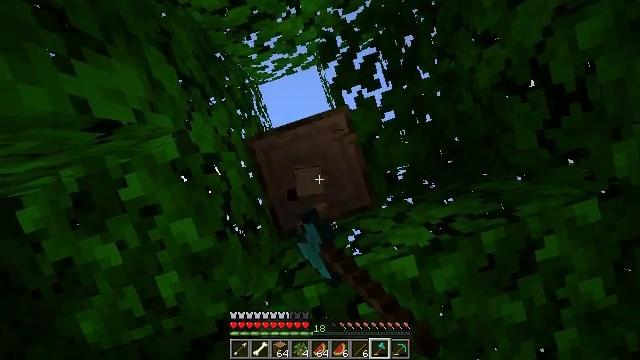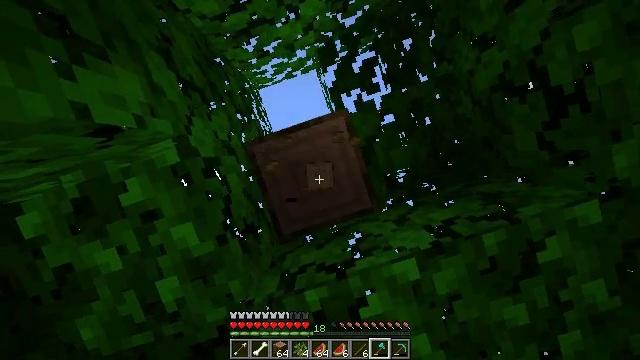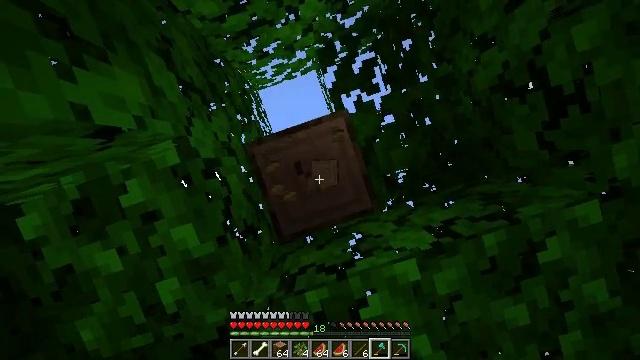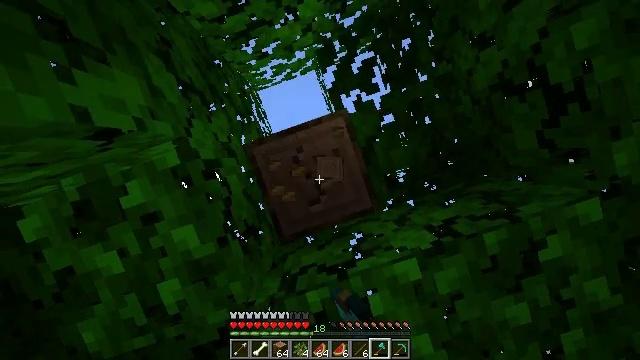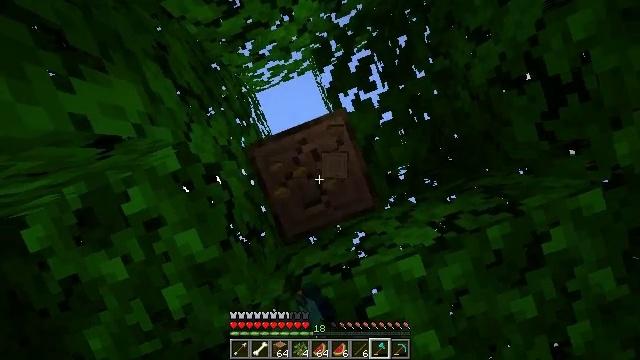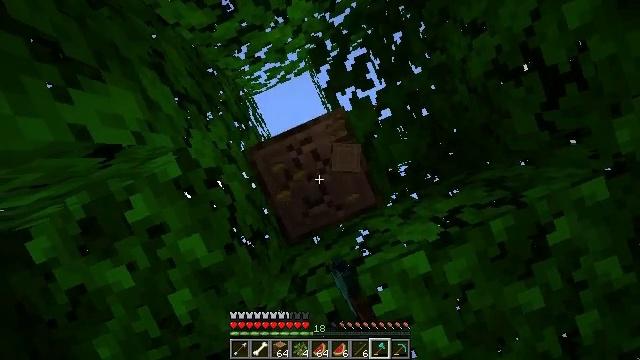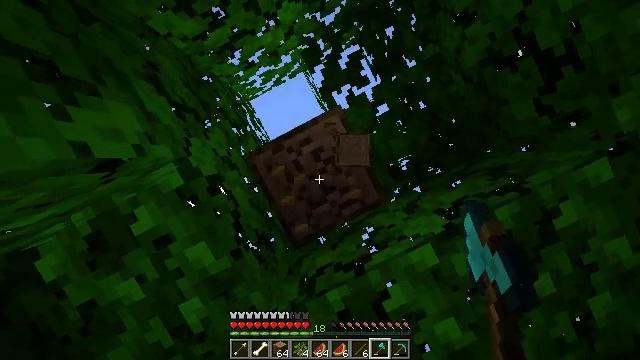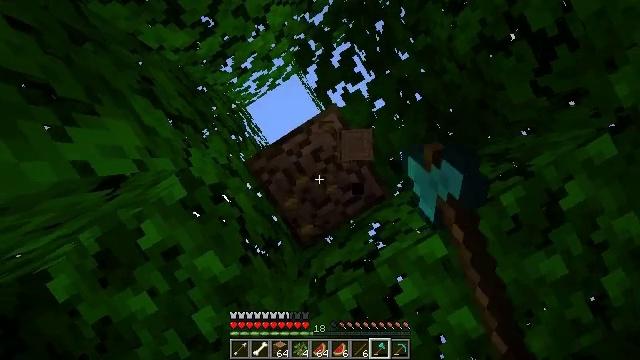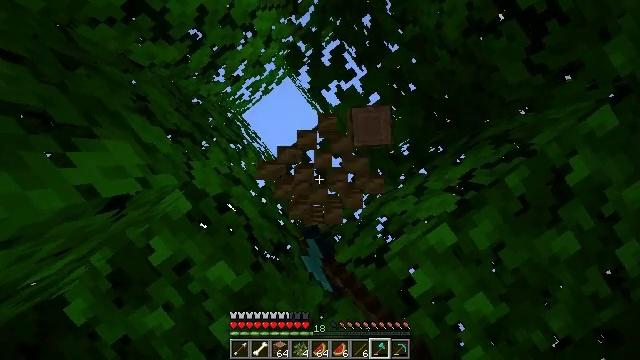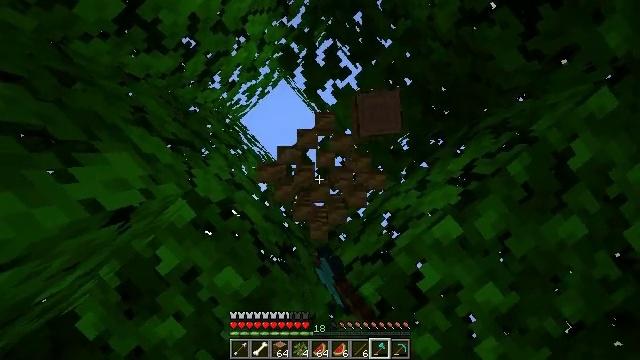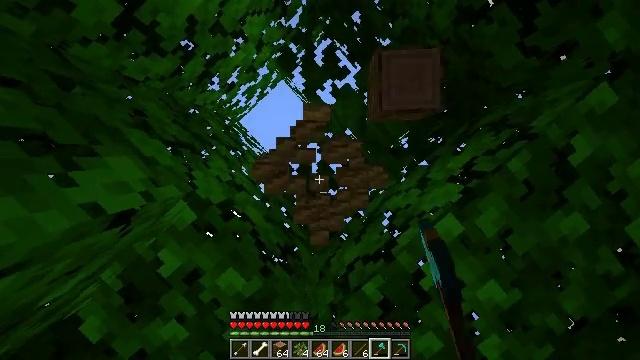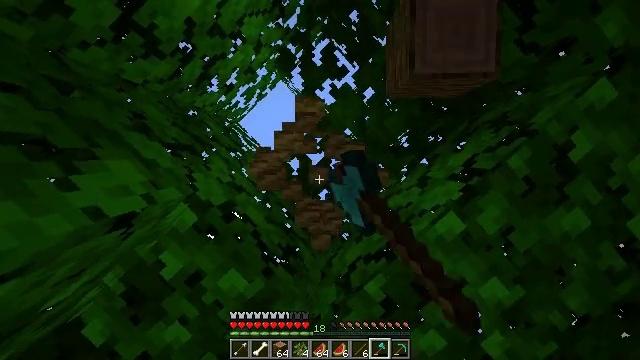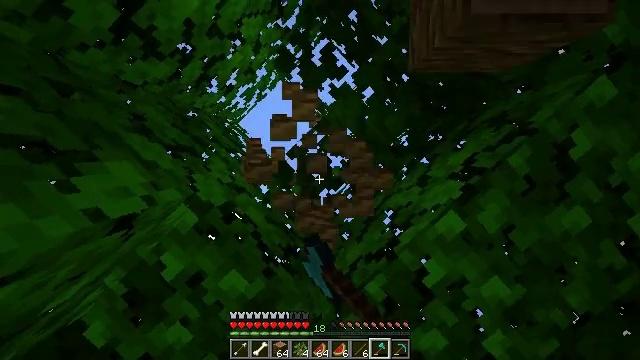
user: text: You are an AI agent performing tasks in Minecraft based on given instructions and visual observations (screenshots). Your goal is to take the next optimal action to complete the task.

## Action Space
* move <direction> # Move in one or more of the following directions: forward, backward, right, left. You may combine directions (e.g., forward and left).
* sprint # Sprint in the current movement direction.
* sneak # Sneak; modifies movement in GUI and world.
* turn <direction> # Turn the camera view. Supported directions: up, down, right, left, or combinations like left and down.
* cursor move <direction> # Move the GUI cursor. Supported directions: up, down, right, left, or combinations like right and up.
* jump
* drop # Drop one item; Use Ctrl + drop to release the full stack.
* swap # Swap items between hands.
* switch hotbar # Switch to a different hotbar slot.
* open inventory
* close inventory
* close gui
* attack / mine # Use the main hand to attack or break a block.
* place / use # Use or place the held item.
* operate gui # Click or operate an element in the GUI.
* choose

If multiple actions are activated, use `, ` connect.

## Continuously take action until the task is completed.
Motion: motion action
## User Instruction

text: Collect the jungle log for building.
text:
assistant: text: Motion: attack / mine
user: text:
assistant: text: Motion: attack / mine
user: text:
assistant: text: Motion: attack / mine
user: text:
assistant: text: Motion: turn left, attack / mine
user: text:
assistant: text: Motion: turn left, attack / mine
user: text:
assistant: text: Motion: turn left, attack / mine
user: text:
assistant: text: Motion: turn left, attack / mine
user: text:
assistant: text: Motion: turn left, attack / mine
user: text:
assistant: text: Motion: turn left, attack / mine
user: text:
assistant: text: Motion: attack / mine
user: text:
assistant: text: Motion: attack / mine
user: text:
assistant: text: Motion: attack / mine
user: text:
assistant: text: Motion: attack / mine